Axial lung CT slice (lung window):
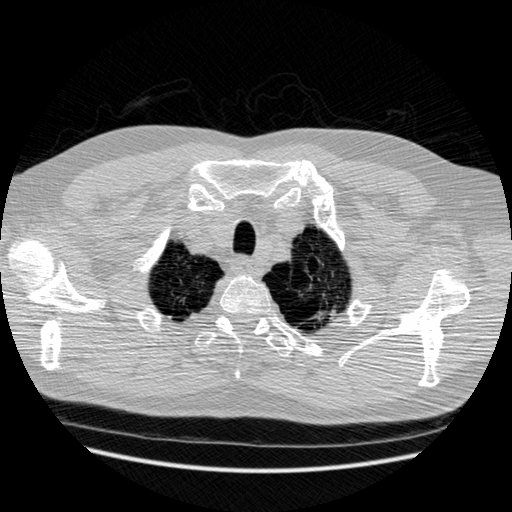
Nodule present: no